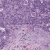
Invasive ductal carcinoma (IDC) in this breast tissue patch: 0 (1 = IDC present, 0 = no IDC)